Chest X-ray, PA view. Patient: 66 years old, sex F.
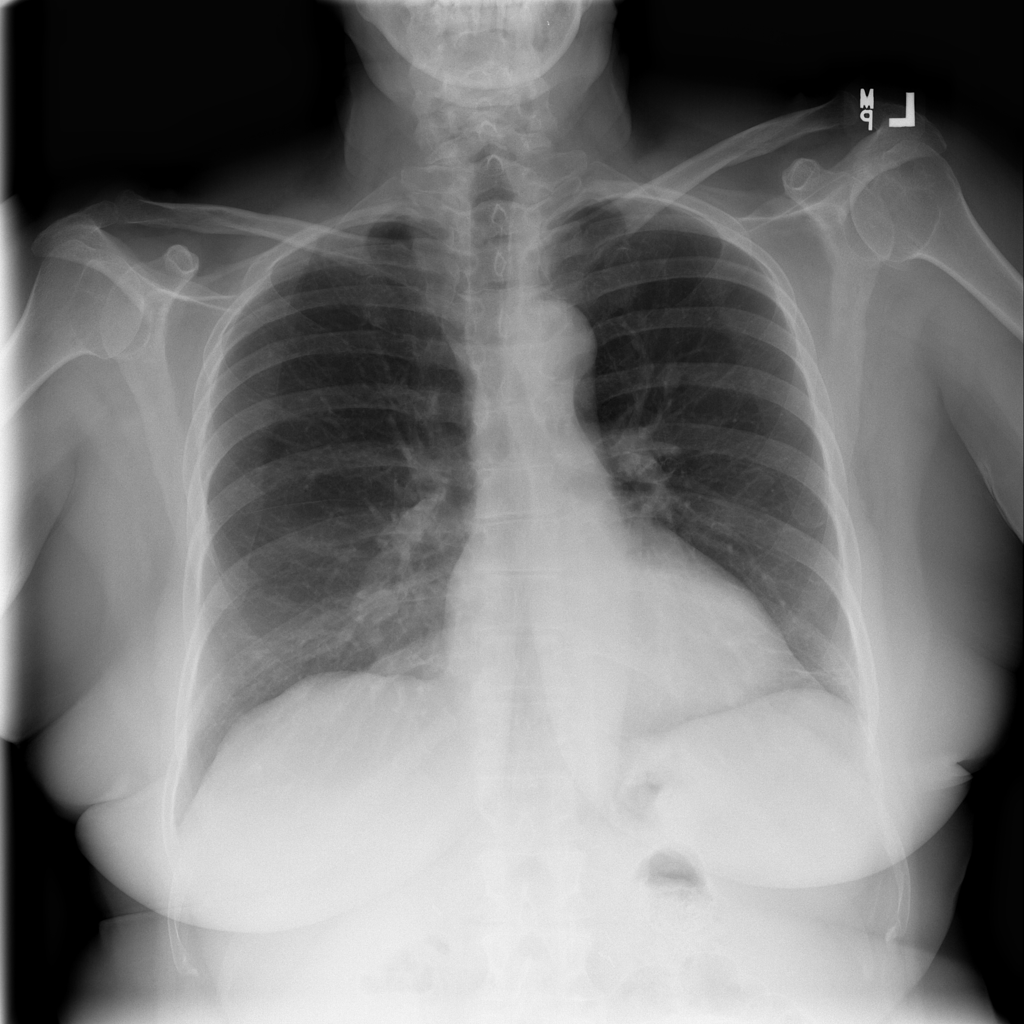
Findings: Nodule